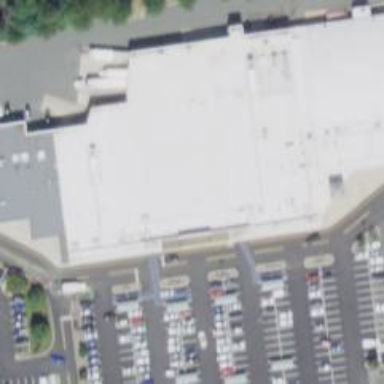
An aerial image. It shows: Supermarket.